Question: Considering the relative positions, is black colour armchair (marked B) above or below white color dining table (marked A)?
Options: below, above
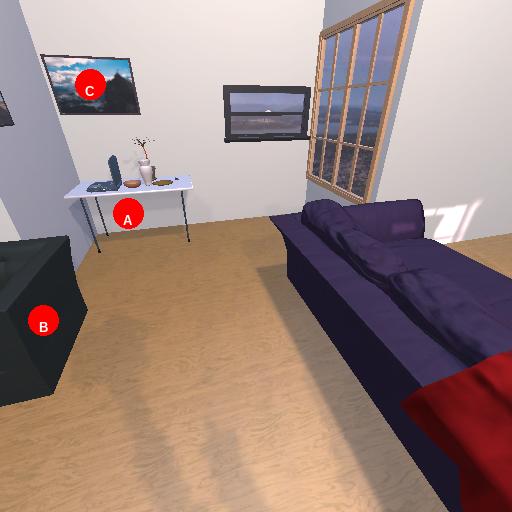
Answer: below